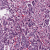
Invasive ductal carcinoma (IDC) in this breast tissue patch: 1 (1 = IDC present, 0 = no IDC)